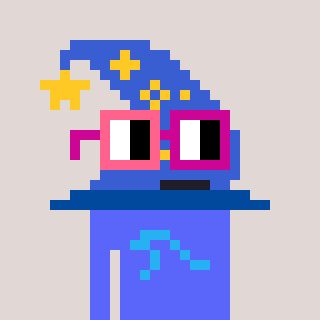
a pixel art character with square pink and red glasses, a wizard hat-shaped head and a purple-colored body on a warm background